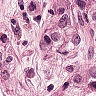
Metastatic tissue present: yes